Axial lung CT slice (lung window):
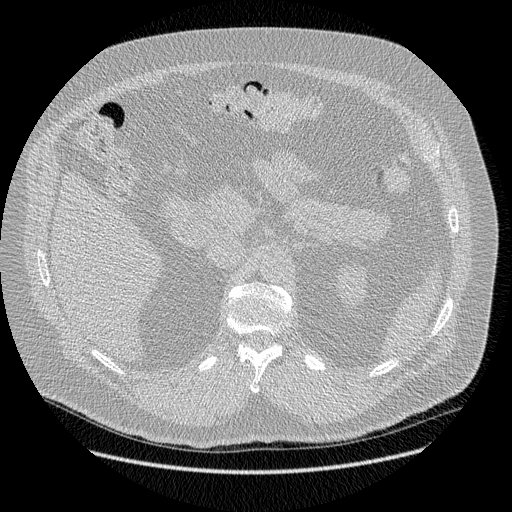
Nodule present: no